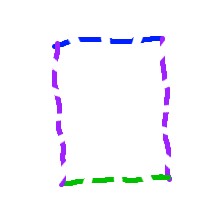
Shape: rectangle